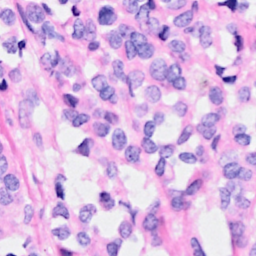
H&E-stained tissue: Breast